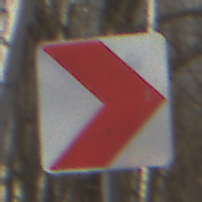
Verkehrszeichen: RichtungstafelnInKurvenKleinLinks
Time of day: MorningAfternoon
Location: Outdoor (Nature)
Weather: Clear
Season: Winter
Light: Natural